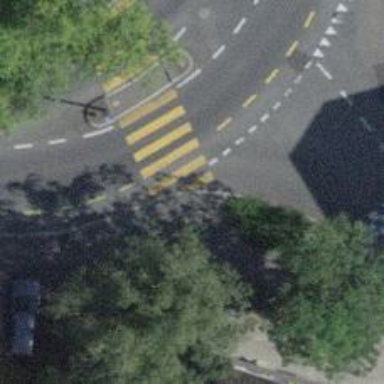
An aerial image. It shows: Kerb serving as barrier.